Field crop: maize
Growth stage: 2
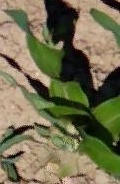
Species: maize